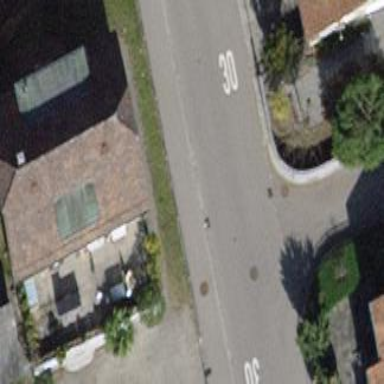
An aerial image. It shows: Building featuring apartments with half-hipped roof.